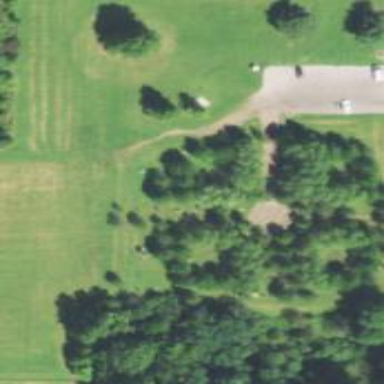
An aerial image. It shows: Memorial site with historic significance.